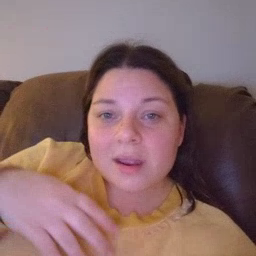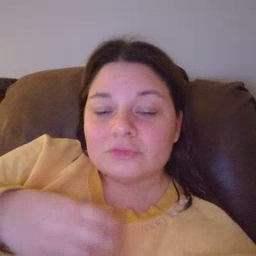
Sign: rain